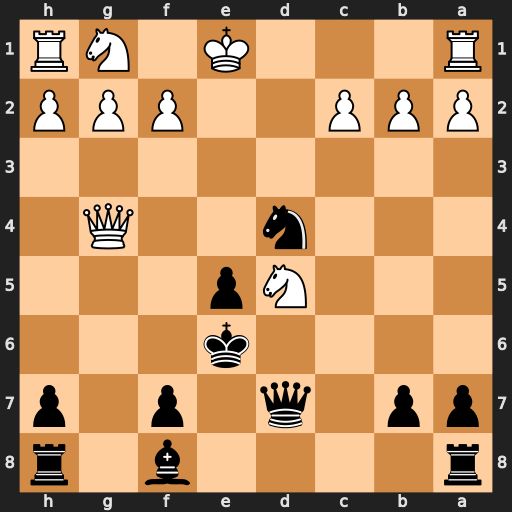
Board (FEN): r4b1r/pp1q1p1p/4k3/3Np3/3n2Q1/8/PPP2PPP/R3K1NR
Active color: b
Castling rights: KQ
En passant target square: -
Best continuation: f5 Nf4+ exf4